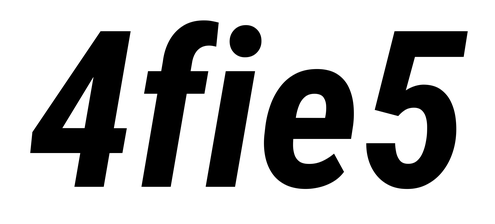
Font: Roboto-Italic_Condensed_Bold_Italic